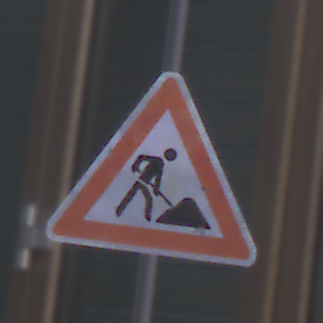
Verkehrszeichen: Arbeitsstelle
Umgebung: Outdoor, Urban
Tageszeit: MorningAfternoon
Wetter: PartlyCloudy
Licht: Natural
Jahreszeit: NotSpecified
Kontrast: MediumContrast